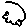
Label: cloud